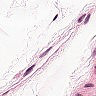
Metastatic tissue present: no